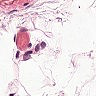
Metastatic tissue present: no